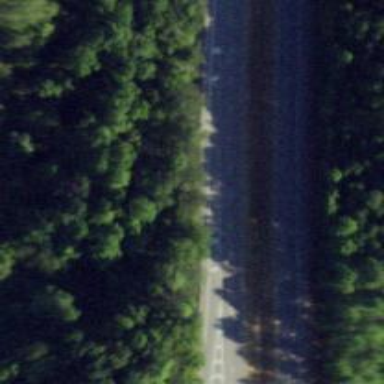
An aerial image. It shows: Primary highway with asphalt surface that includes dual carriageway.